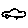
Label: car